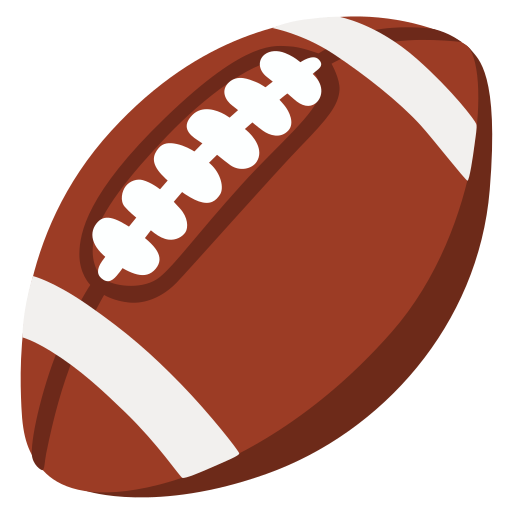
Emoji: 🏈